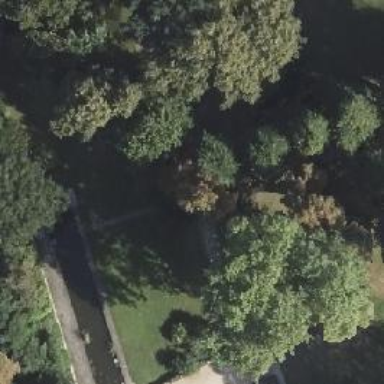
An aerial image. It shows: Landmark tree with broadleaved deciduous leaves.